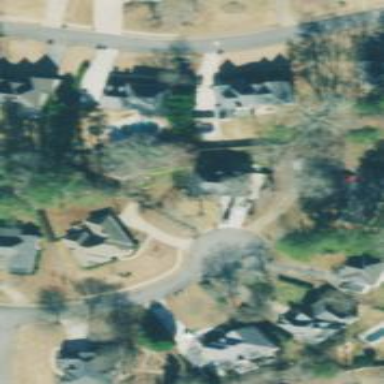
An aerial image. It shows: Turning circle on the road.